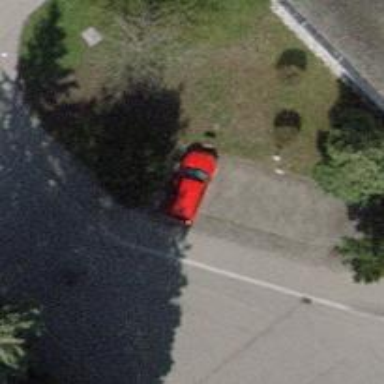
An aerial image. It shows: Car-sharing service available at this location.